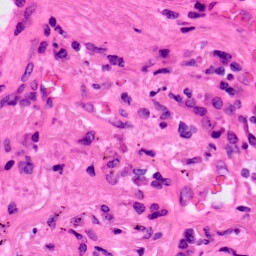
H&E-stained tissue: Lung